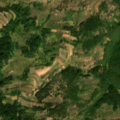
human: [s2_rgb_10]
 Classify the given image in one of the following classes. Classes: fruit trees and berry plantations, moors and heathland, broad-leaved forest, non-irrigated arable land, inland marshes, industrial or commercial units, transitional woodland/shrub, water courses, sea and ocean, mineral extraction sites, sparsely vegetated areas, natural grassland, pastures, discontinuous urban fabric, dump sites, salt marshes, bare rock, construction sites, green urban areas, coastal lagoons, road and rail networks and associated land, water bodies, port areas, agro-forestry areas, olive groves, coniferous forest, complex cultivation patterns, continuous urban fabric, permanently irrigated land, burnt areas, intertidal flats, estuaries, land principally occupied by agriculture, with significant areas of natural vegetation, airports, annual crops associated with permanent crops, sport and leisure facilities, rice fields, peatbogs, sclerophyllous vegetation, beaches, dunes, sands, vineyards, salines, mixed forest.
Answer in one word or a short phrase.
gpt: complex cultivation patterns, land principally occupied by agriculture, with significant areas of natural vegetation, broad-leaved forest, transitional woodland/shrub